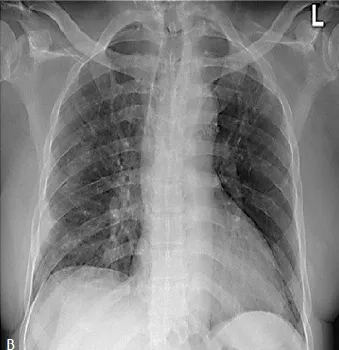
AP chest X-ray revealed features of right lung pneumonia seen as patchy peripheral faint ground glass shadowing in the right lower zone.
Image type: radiology (x_ray)